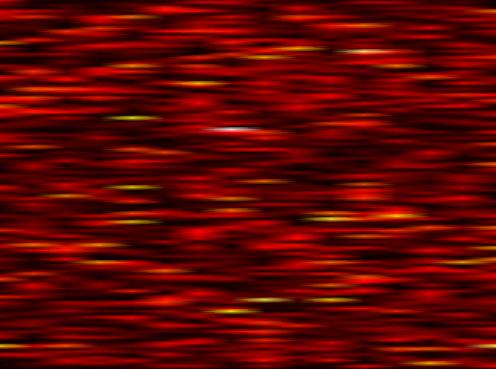
Label: UFMC